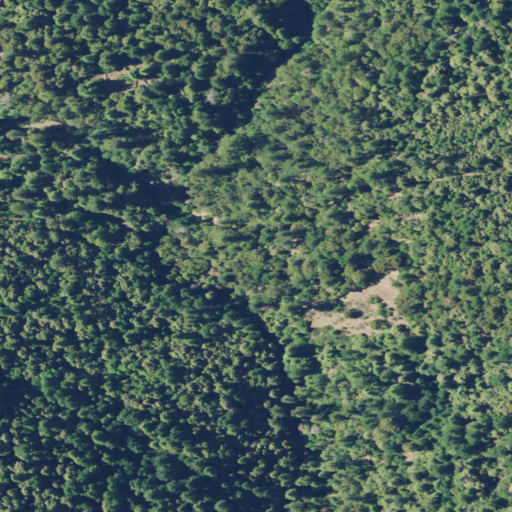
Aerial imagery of valley in California named Parkinson Gulch containing only evergreen forest